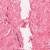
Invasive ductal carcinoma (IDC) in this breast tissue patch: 0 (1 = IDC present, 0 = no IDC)